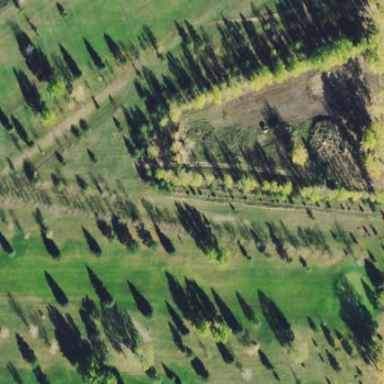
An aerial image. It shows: Rough grassy area used for golf.